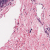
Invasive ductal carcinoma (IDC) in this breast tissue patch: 0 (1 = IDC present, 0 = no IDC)